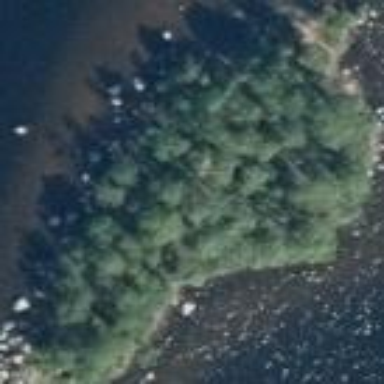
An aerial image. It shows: Islet surrounded by woodland.